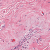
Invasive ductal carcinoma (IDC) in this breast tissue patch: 0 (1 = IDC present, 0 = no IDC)